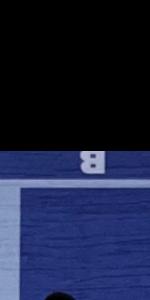
Label: Empty